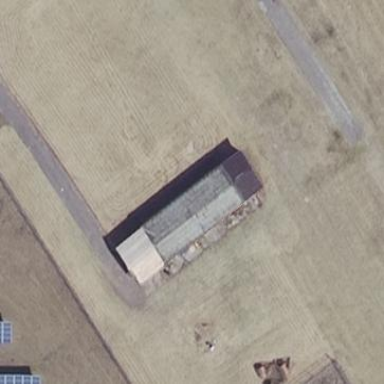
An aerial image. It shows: Hangar building.